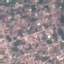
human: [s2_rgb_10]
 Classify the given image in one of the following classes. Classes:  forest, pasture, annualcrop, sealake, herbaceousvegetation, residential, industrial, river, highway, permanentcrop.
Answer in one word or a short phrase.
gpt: Residential